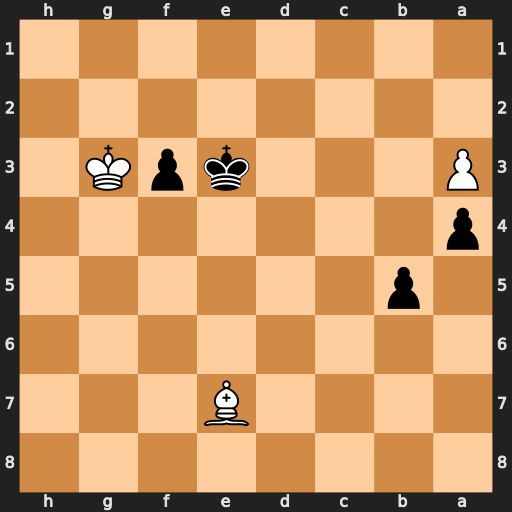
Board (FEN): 8/4B3/8/1p6/p7/P3kpK1/8/8
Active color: b
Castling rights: -
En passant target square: -
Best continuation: Ke2 Bc5 b4